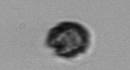
Label: Dinophyceae